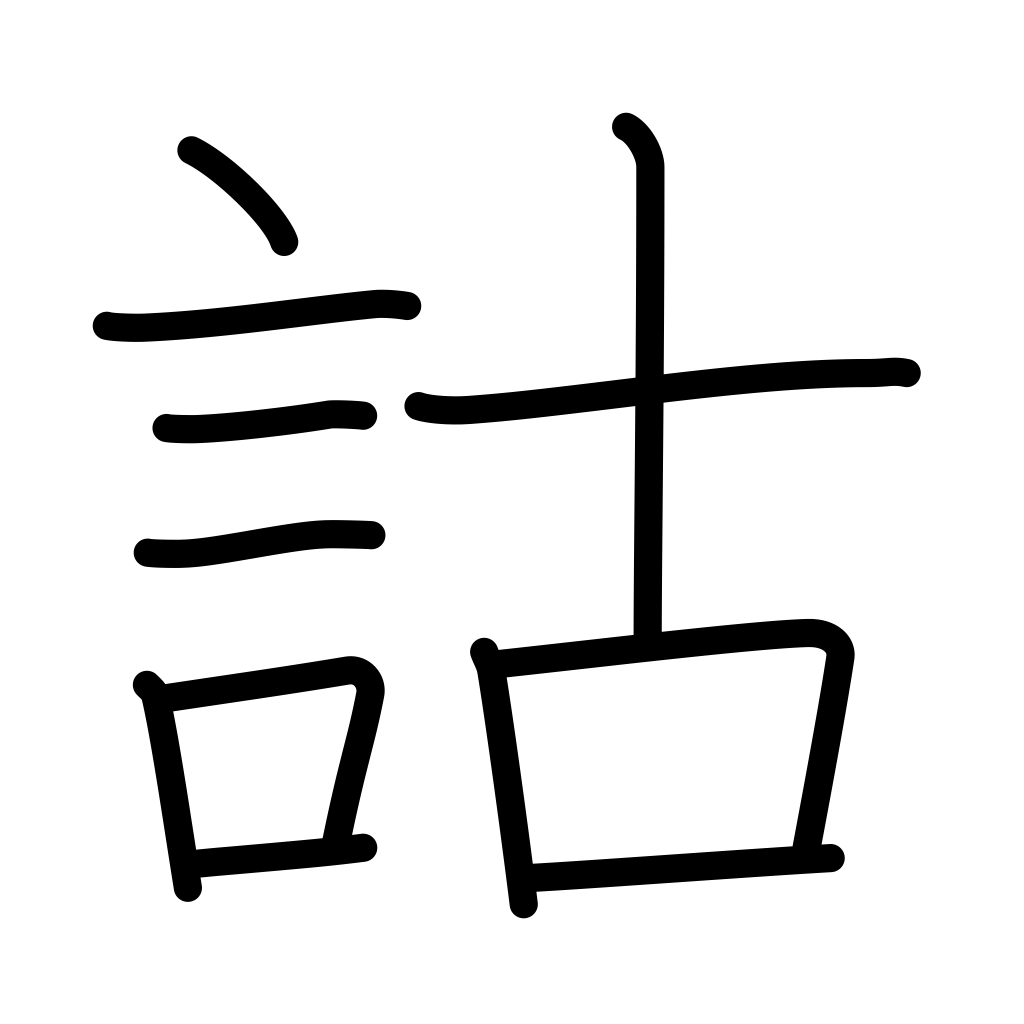
Meaning: exegesis, critical analysis of classical texts